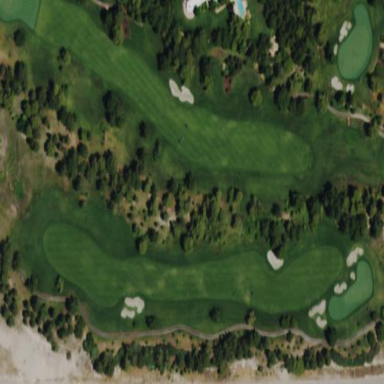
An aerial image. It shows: Rough grassy area used for golf.